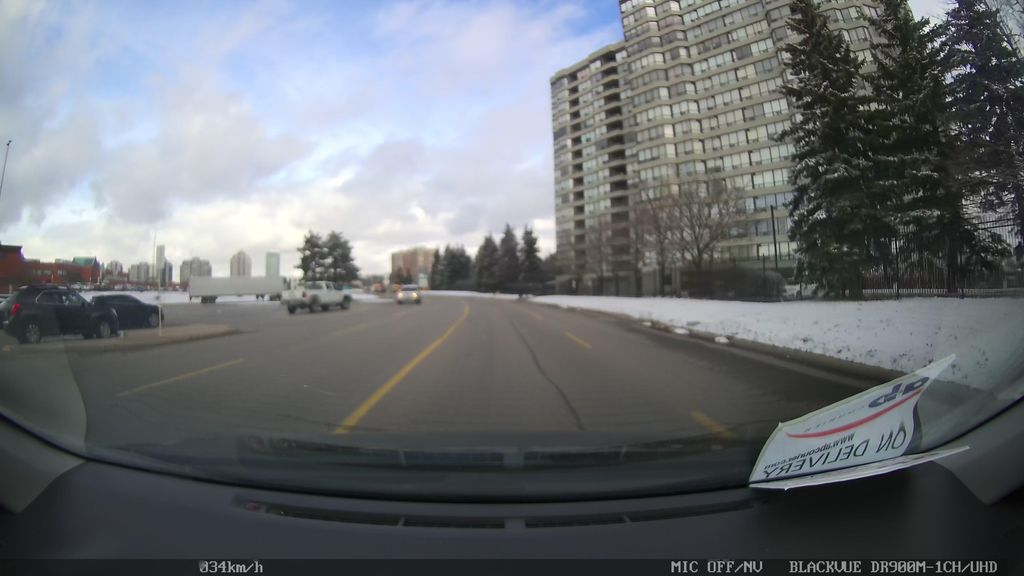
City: toronto